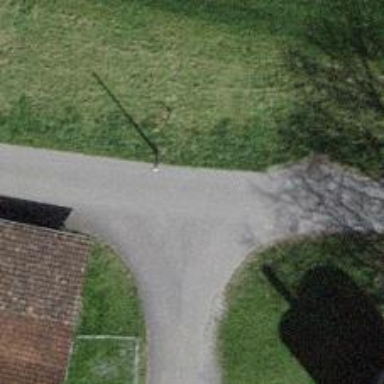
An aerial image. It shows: Service road with gravel surface.